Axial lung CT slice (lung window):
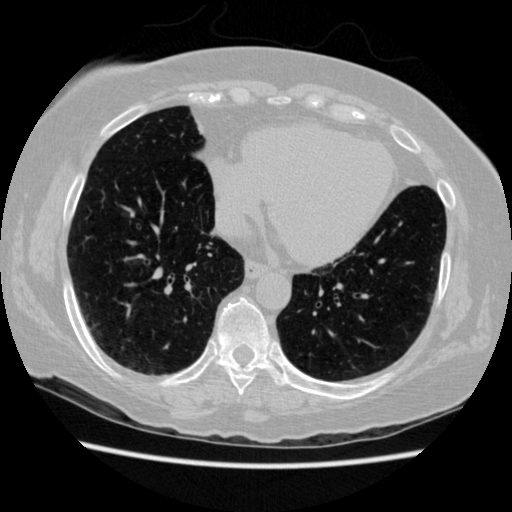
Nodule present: no